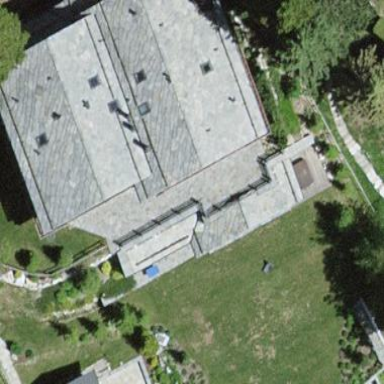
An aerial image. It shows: Detached building.